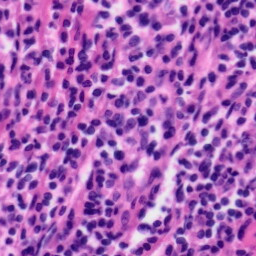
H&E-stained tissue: Tonsil